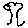
Label: tree